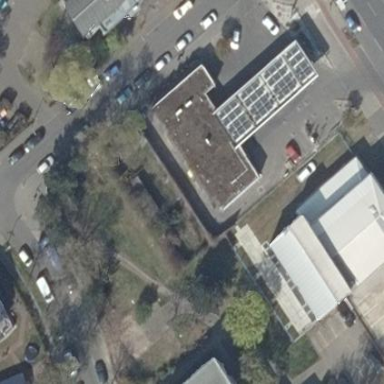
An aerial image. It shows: Flat-roofed building serving as fuel station.